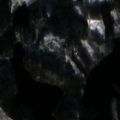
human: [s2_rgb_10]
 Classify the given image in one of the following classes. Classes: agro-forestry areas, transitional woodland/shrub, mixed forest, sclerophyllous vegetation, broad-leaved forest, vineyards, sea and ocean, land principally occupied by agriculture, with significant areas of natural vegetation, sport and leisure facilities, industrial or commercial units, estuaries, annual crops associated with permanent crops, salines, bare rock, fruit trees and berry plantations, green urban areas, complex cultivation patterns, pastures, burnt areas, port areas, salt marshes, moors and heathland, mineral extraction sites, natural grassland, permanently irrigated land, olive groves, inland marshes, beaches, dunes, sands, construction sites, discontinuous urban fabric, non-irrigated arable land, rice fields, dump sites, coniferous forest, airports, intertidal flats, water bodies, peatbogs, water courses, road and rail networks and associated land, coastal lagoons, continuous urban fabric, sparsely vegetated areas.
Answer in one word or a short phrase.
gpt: coniferous forest, mixed forest, water bodies